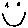
Label: smiley face